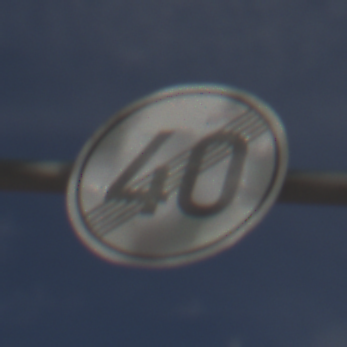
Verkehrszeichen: EndeGeschwindigkeit40
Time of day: MorningAfternoon
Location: Outdoor (Suburban)
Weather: PartlyCloudy
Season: NotSpecified
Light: Natural